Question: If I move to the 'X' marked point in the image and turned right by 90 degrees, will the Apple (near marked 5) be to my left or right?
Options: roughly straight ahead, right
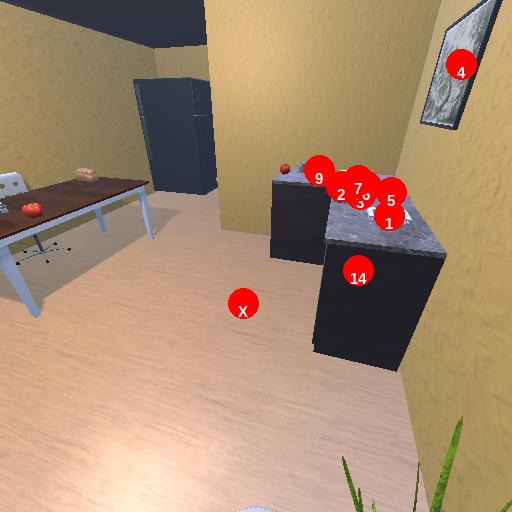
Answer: roughly straight ahead